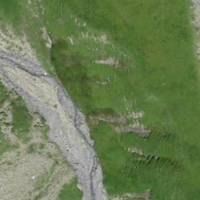
EUNIS habitat code: 26
Species observed at this site:
Linaria cannabina